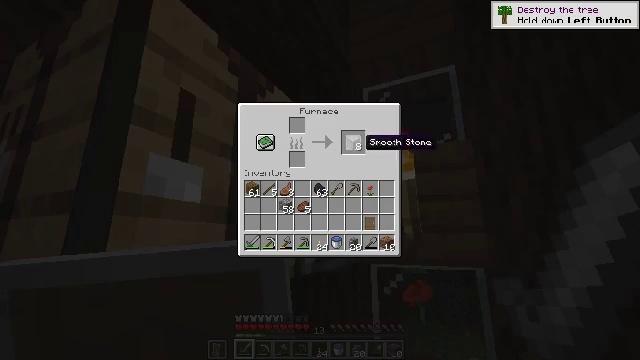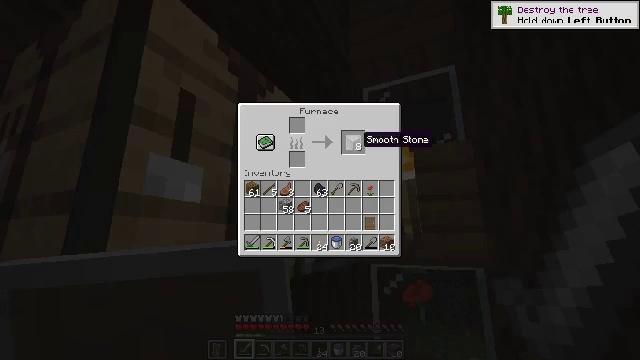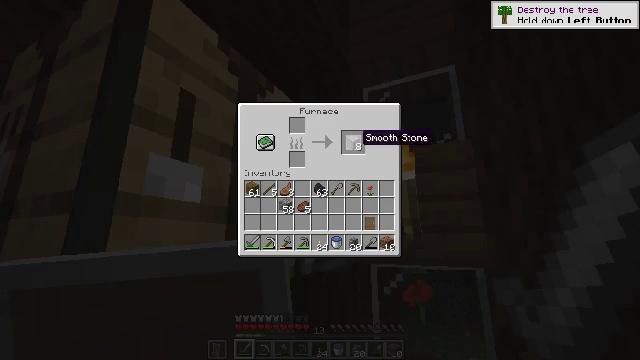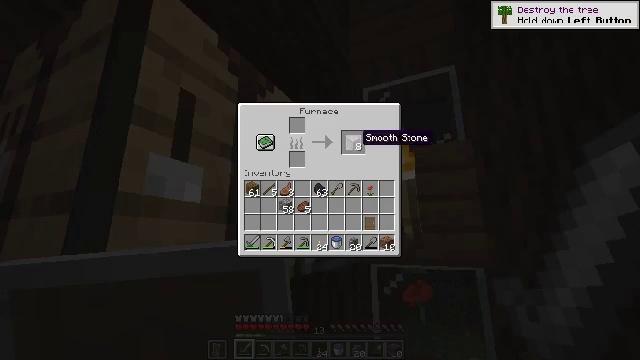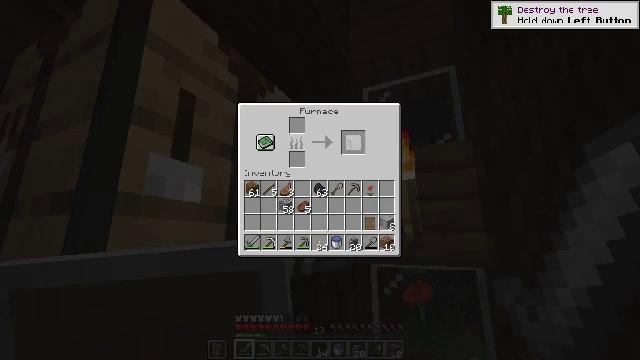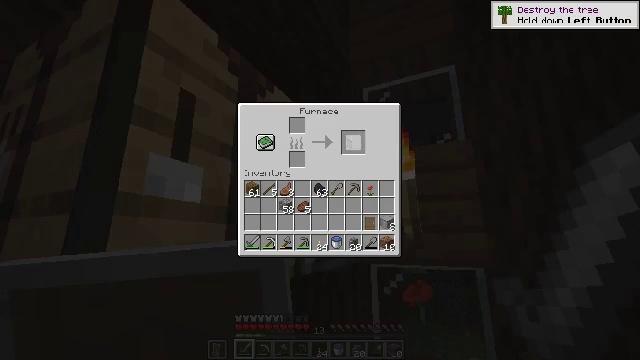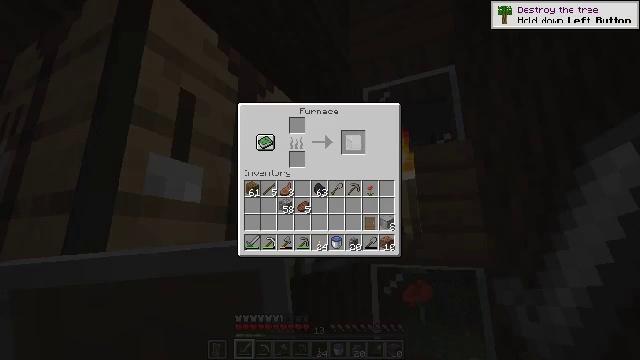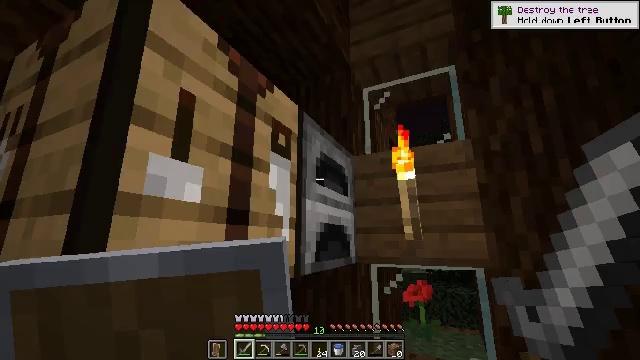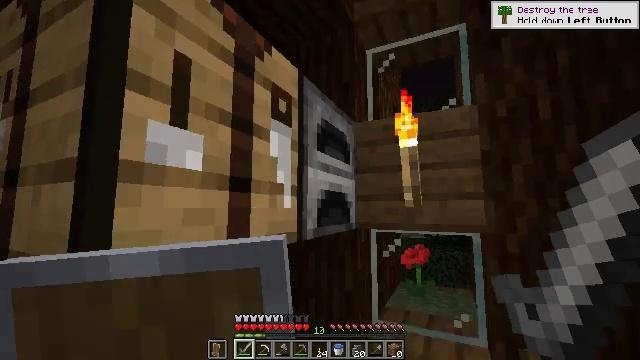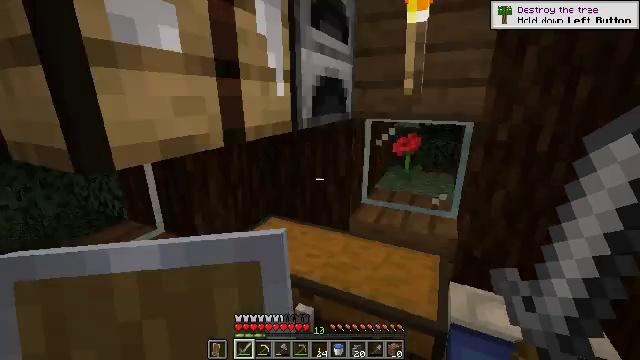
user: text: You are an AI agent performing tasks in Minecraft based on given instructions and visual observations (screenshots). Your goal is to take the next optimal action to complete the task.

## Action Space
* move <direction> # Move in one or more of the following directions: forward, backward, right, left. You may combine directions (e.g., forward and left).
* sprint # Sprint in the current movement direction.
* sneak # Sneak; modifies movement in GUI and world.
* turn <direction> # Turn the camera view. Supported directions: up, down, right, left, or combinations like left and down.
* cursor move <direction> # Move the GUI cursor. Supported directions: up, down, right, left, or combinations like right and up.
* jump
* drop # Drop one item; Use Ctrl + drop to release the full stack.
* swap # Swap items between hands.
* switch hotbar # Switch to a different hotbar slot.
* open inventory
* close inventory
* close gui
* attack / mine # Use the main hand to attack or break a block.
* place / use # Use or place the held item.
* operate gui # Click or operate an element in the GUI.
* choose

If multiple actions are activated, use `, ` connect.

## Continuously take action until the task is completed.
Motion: motion action
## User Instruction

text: Smelt stone into a smooth stone.
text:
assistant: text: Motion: sneak
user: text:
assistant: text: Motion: sneak
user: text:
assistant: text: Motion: sneak
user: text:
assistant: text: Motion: sneak, operate gui
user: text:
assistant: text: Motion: sneak, operate gui
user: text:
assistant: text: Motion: sneak
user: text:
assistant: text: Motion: no_op
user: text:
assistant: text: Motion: turn down, close gui
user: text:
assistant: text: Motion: turn right and down
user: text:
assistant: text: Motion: no_op